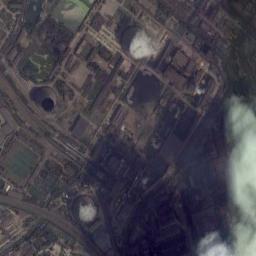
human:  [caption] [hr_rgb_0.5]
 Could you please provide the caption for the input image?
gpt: Many buildings are near the thermal power station .

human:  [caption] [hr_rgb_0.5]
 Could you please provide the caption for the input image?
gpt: Here are three thermal power stations, two of which are sending out smoke .

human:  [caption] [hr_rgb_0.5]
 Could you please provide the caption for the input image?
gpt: There are neatly planned plants and greenery in the thermal power station, and there are three cooling towers, two of which are steaming .

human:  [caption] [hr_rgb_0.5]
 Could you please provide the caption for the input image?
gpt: The thermal power station is next to some buildings with white mist above .

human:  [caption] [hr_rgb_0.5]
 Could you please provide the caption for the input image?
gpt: There are some clouds over the thermal power station .